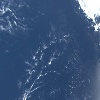
Label: water